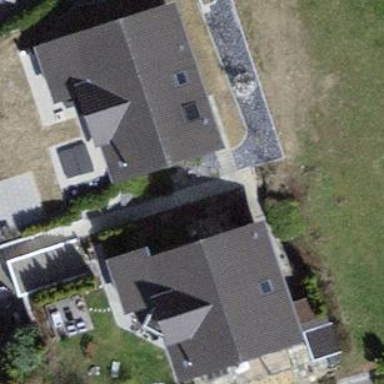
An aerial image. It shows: Building with tile roof.